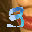
Label: 3